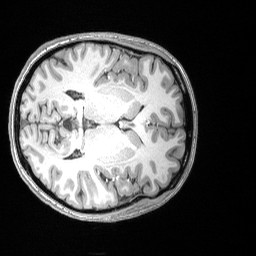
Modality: T1w
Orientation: axial
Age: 30
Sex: female
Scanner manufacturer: siemens
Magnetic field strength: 3 T
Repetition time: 2.53 s
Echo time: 0.00164 s